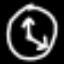
Label: clock